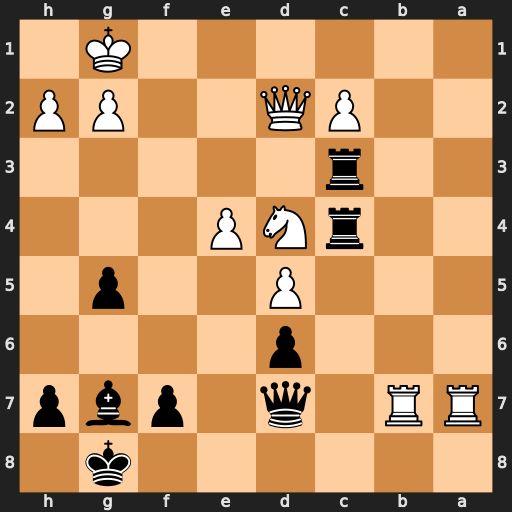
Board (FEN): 6k1/RR1q1pbp/3p4/3P2p1/2rNP3/2r5/2PQ2PP/6K1
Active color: b
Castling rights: -
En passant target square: -
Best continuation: Bxd4+ Qxd4 Qxb7 Rxb7 Rxd4